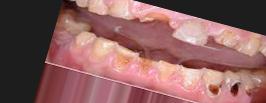
Condition: Caries